Question: This is my code thus far:

'''
fig = plt.figure(figsize=(14,14))
for position, col in enumerate(cols):
ax = fig.add_subplot(3,3,position+1)
ax.hist(with_diabetes[col], histtype ='step', label='With Diabetes')
ax.hist(without_diabetes[col], histtype ='step', label = 'No Diabetes')
plt.title(col)
plt.show()
'''
I want the labels clearly showing in each graph so there's never a question which is which.
I tried adding the 'label' parameter, but while the graphs appear perfectly, I can't make the labels appear. They don't show in any of the graphs generated by my code.
I also tried adding the 'legend=True' argument but that just caused the code not to be able to run.
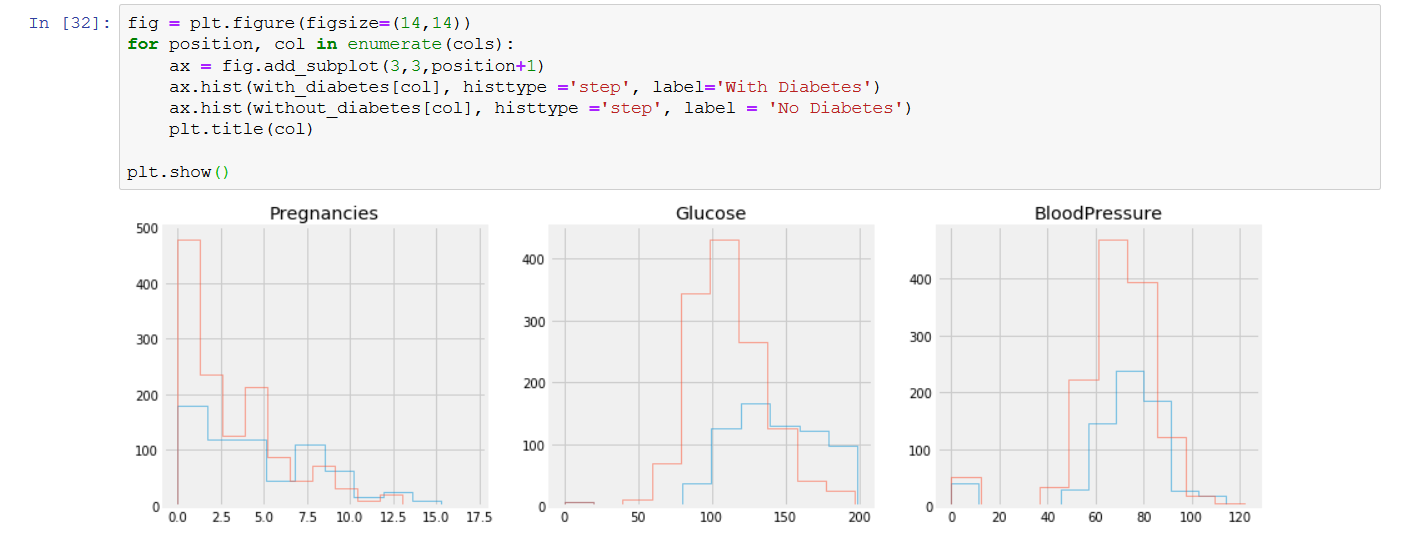
Answer: You have to add 'ax.legend()' inside your for-loop.
'''
fig = plt.figure(figsize=(14,14))
for position, col in enumerate(cols):
ax = fig.add_subplot(3,3,position+1)
ax.hist(with_diabetes[col], histtype ='step', label='With Diabetes')
ax.hist(without_diabetes[col], histtype ='step', label = 'No Diabetes')
ax.legend()
plt.title(col)
plt.show()
'''